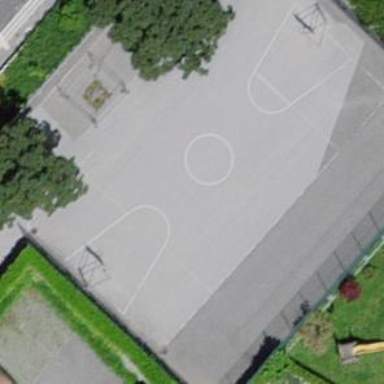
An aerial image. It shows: Basketball court in the leisure land pitch.